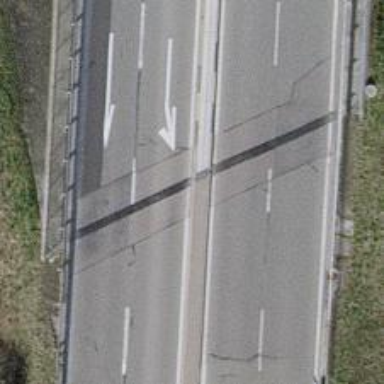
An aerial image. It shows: Bridge with guard rail for safety.